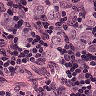
Metastatic tissue present: yes